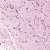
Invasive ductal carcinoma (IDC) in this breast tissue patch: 0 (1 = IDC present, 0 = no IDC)